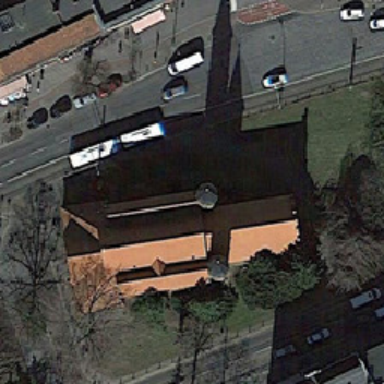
Next to the orange church there were many kinds of cars on the road .